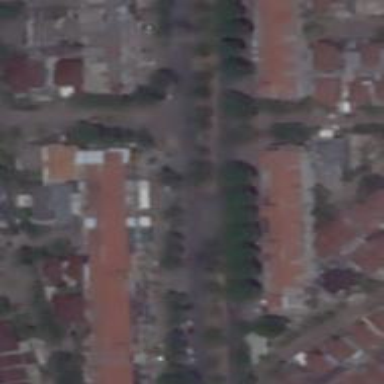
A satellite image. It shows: Residential road.